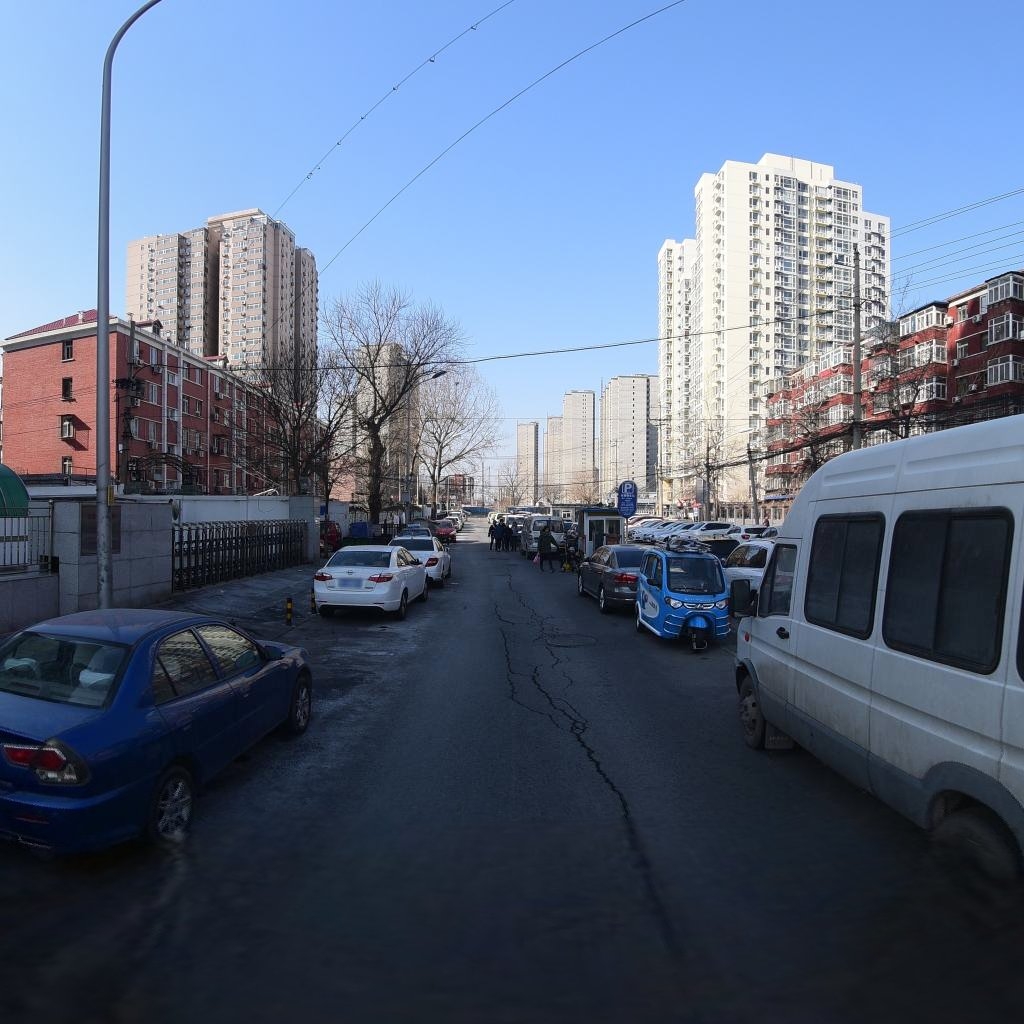
Region: Xicheng
Road damage annotations: longitudinal crack, manhole cover, alligator crack